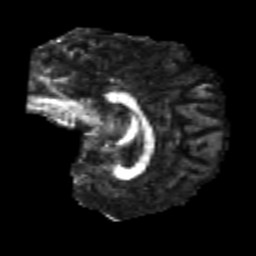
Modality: FA
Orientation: sagittal
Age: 24
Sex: male
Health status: healthy
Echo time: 0.074 s